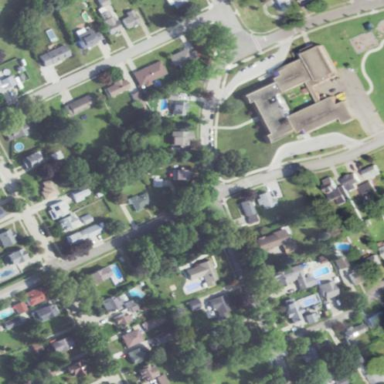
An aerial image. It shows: Neighborhood.